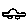
Label: car